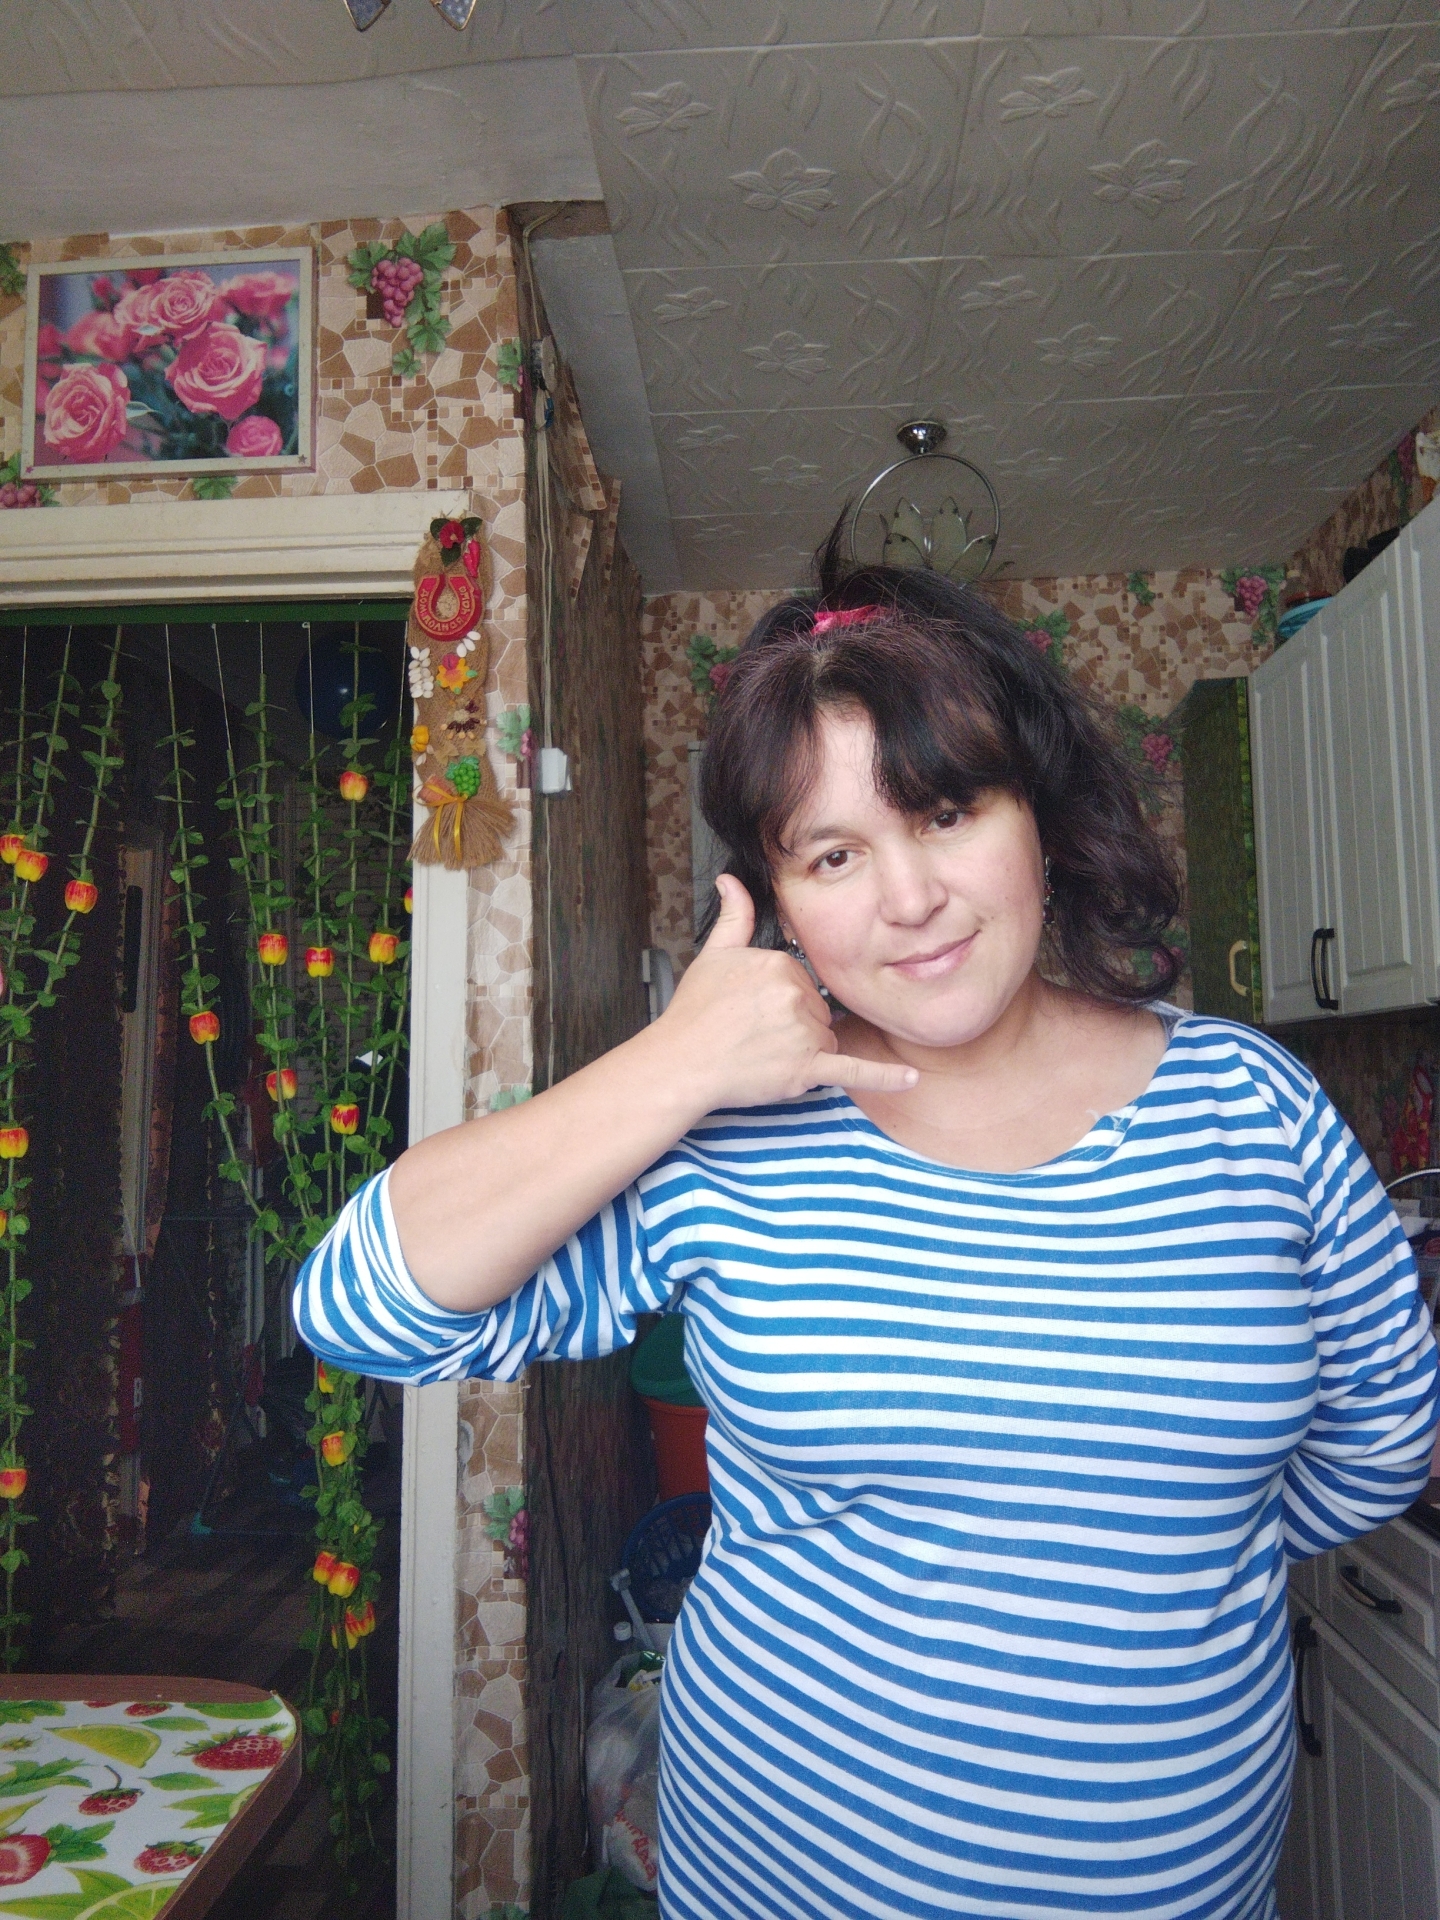
Label: clear